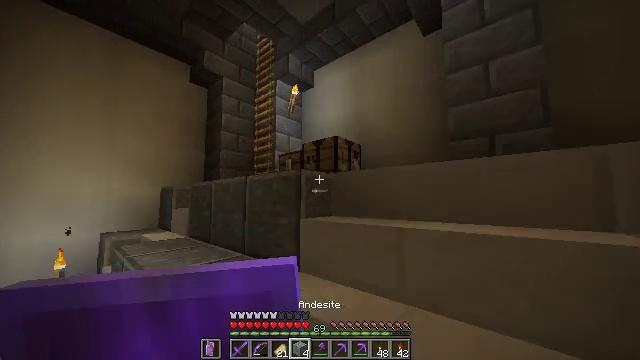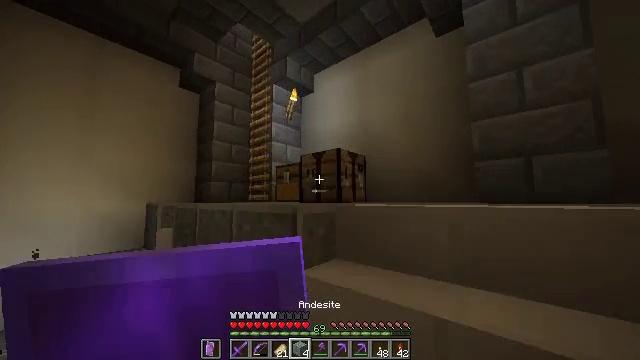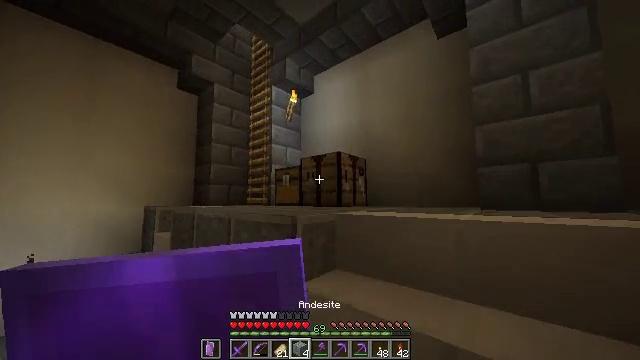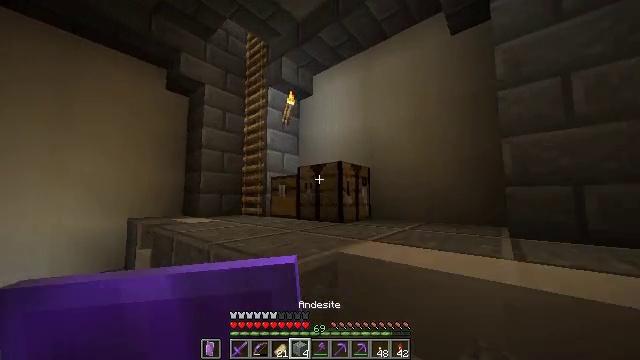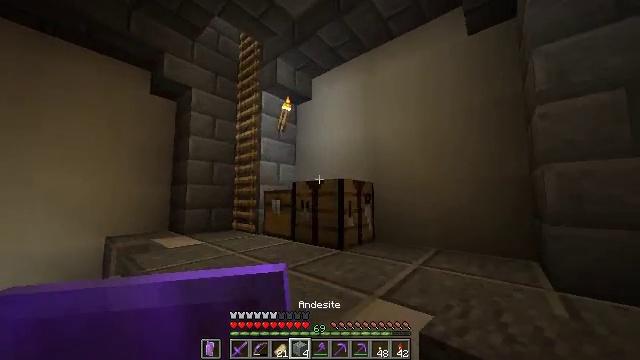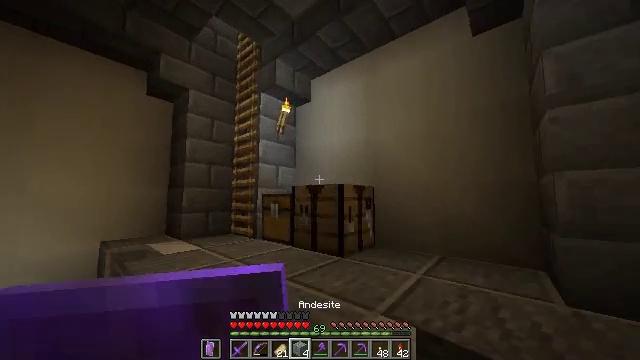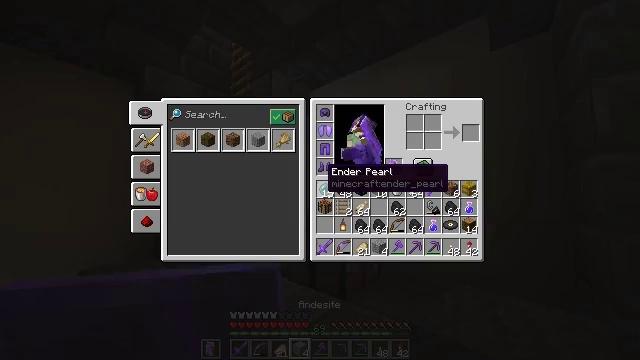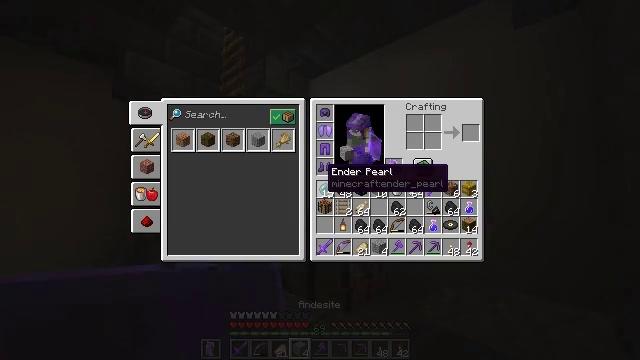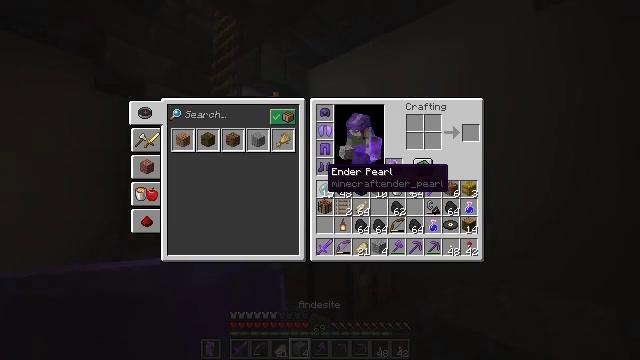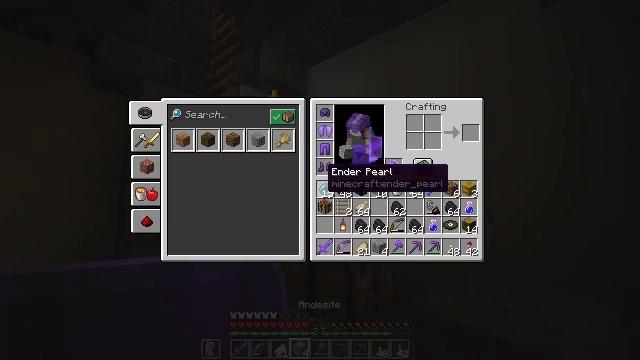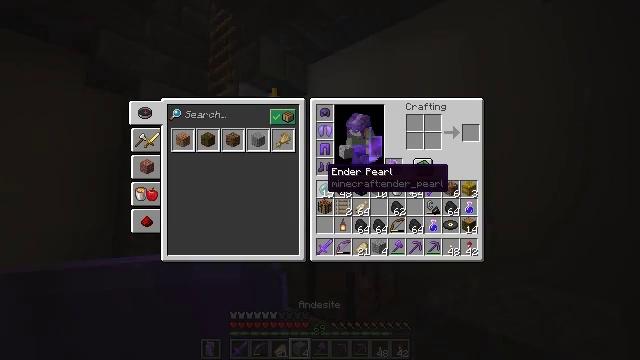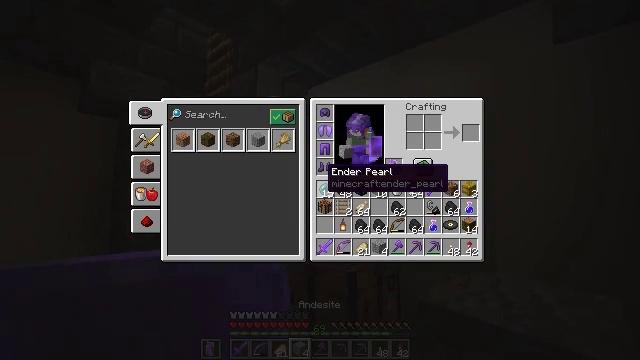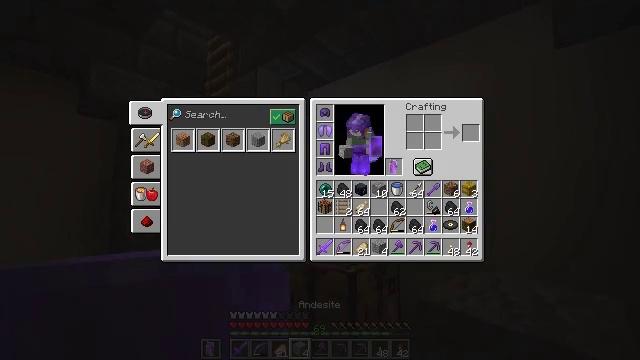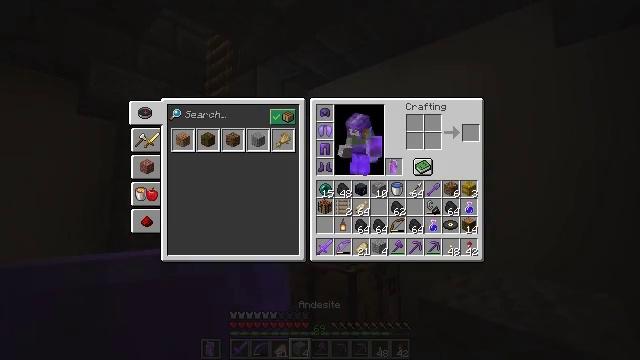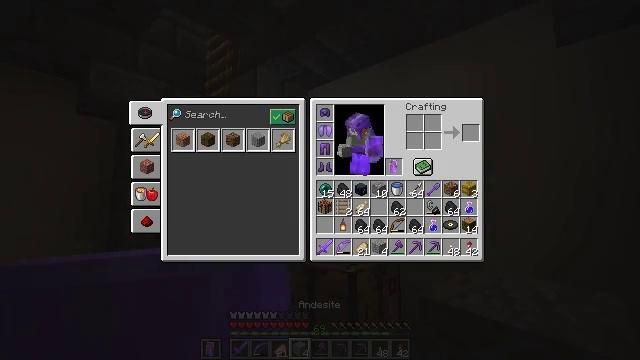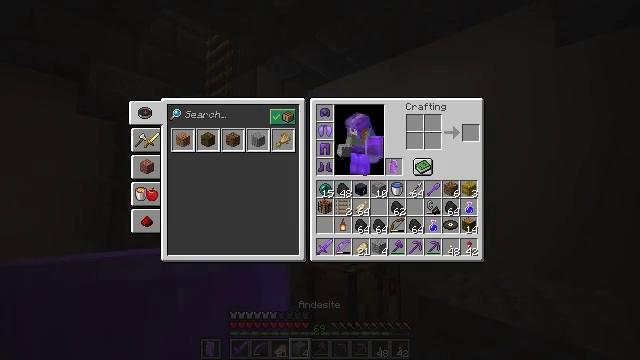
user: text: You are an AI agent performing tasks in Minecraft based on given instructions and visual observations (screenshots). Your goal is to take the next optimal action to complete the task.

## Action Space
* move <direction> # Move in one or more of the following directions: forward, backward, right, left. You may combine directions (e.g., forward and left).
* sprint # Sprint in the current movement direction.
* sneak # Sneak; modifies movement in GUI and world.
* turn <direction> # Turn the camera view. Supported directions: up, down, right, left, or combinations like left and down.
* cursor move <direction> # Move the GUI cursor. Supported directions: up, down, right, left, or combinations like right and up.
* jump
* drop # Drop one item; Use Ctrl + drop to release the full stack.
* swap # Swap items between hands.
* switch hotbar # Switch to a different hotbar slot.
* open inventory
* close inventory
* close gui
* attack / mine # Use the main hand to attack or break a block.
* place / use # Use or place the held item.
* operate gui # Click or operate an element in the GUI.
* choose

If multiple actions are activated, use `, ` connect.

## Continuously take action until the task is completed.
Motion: motion action
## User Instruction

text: Make the polished andesite on a crafting table.
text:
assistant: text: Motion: move forward, sprint
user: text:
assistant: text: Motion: move forward, sprint
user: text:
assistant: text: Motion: move forward, sprint
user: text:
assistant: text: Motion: move forward, sprint
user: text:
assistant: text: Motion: move forward, sprint
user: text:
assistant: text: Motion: move forward, sprint, close inventory
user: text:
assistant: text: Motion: move forward, sprint, close inventory
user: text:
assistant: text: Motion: move forward, close inventory
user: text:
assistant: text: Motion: move forward, close inventory
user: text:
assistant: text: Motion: no_op
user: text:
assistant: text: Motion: no_op
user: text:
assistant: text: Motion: turn left
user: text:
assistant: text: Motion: turn left
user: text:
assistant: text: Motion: turn left
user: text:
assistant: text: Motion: turn left
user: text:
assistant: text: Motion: no_op
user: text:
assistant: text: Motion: turn up
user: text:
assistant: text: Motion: turn up
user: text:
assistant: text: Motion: sneak
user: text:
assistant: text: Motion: sneak
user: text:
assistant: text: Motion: sneak
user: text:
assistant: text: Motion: sneak
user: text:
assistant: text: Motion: sneak, attack / mine
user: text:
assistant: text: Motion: sneak, attack / mine
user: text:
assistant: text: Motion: sneak, attack / mine
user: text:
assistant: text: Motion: sneak
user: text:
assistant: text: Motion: sneak, turn right
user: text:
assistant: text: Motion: sneak, turn right
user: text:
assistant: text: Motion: sneak, turn right
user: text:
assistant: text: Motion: sneak, turn right